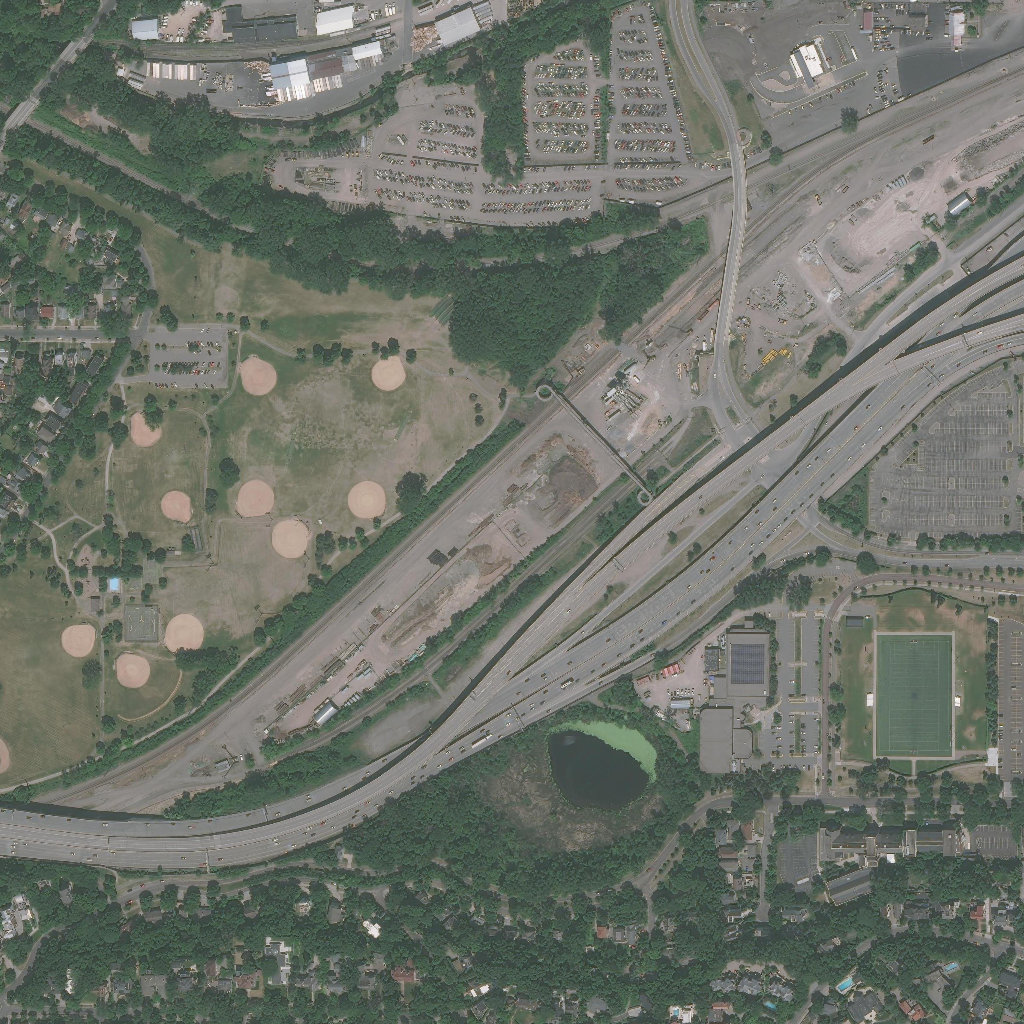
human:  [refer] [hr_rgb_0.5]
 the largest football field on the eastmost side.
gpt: <box>[[85, 62, 92, 73, 0]]</box>